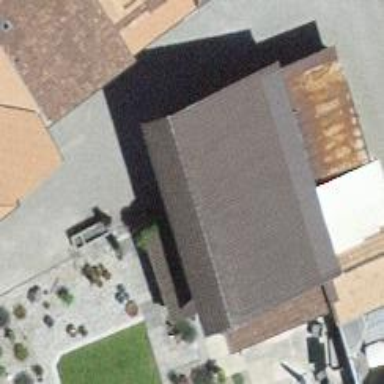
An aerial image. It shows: Garage building.